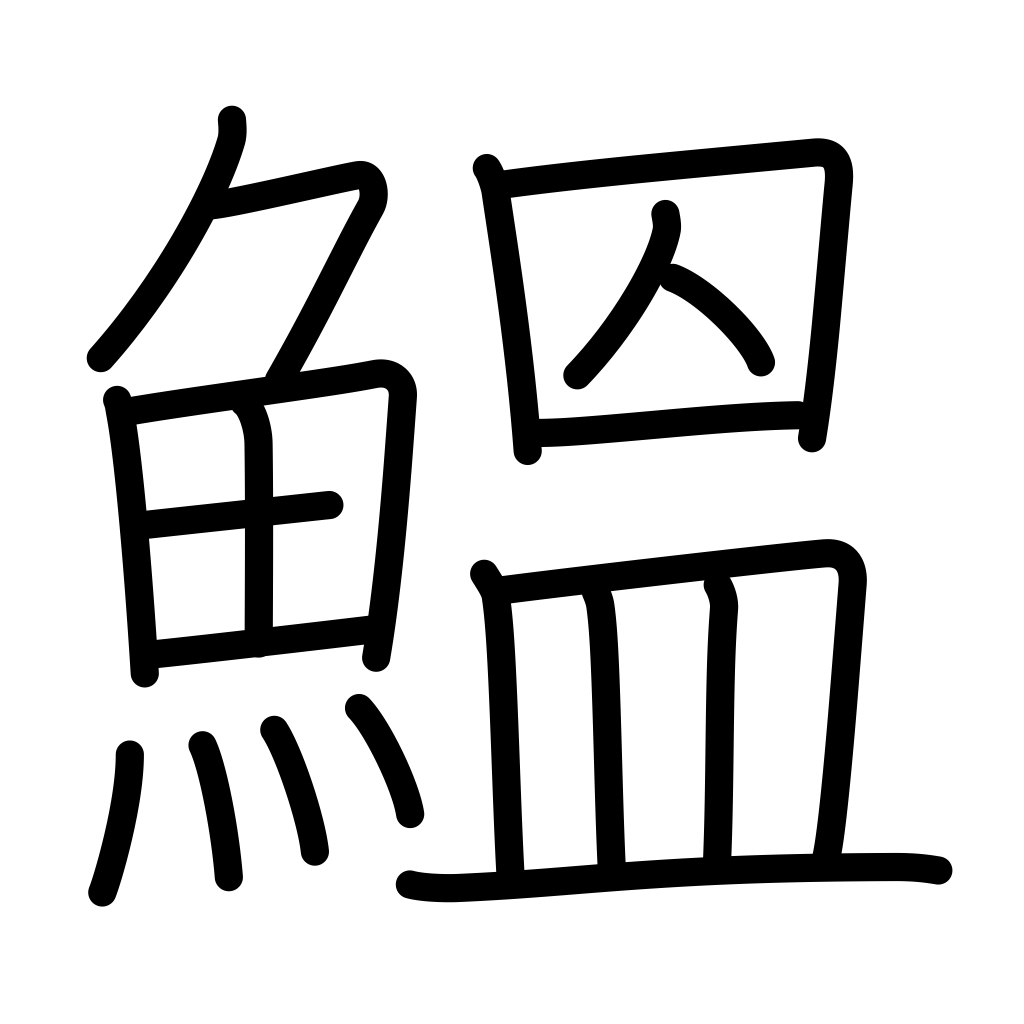
Meaning: sardine